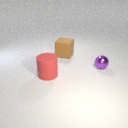
small purple metal sphere in front of large brown rubber cube